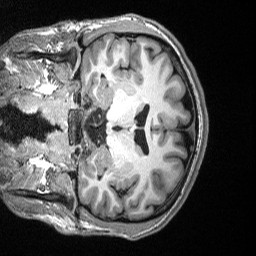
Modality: T1w
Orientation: coronal
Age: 23
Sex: male